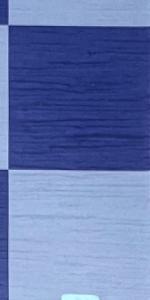
Label: Empty